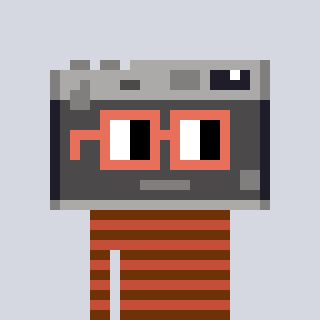
a pixel art character with square orange glasses, a camera-shaped head and a rust-colored body on a cool background